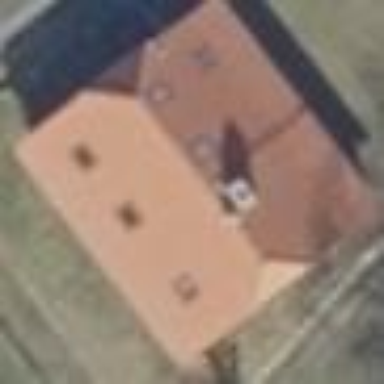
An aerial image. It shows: House with half-hipped roof shape.